Question: getting waring in Google Play Store

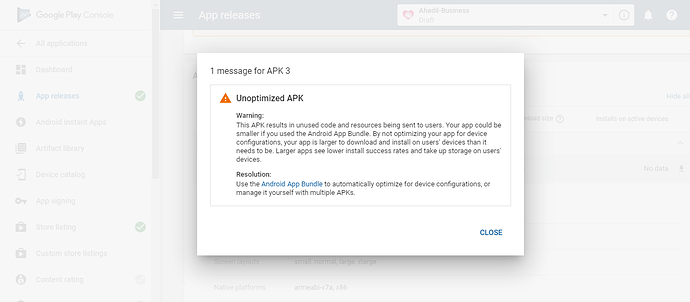
Answer: You should just build and upload aab (Android App Bundle) file instead of apk .
'''
cd android
./gradlew bundleRelease
cd ..
'''
aab file will be placed in"/android/app/build/outputs/bundle/release/"